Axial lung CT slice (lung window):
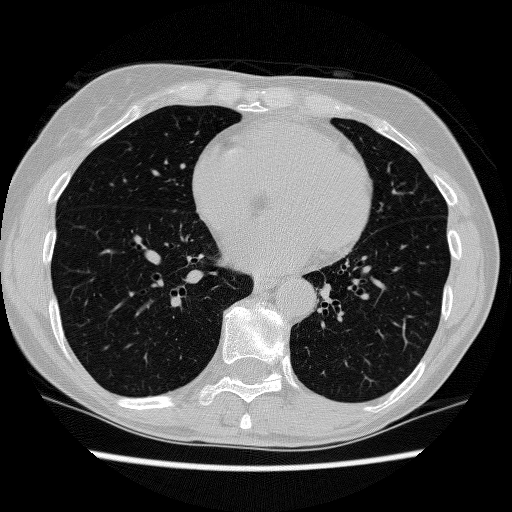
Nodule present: no